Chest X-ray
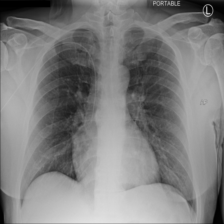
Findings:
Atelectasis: negative
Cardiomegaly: negative
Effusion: negative
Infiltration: negative
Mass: negative
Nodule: negative
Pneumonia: negative
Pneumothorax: negative
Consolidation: negative
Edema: negative
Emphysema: negative
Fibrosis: negative
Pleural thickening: negative
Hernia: negative